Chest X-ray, PA view. Patient: 60 years old, sex M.
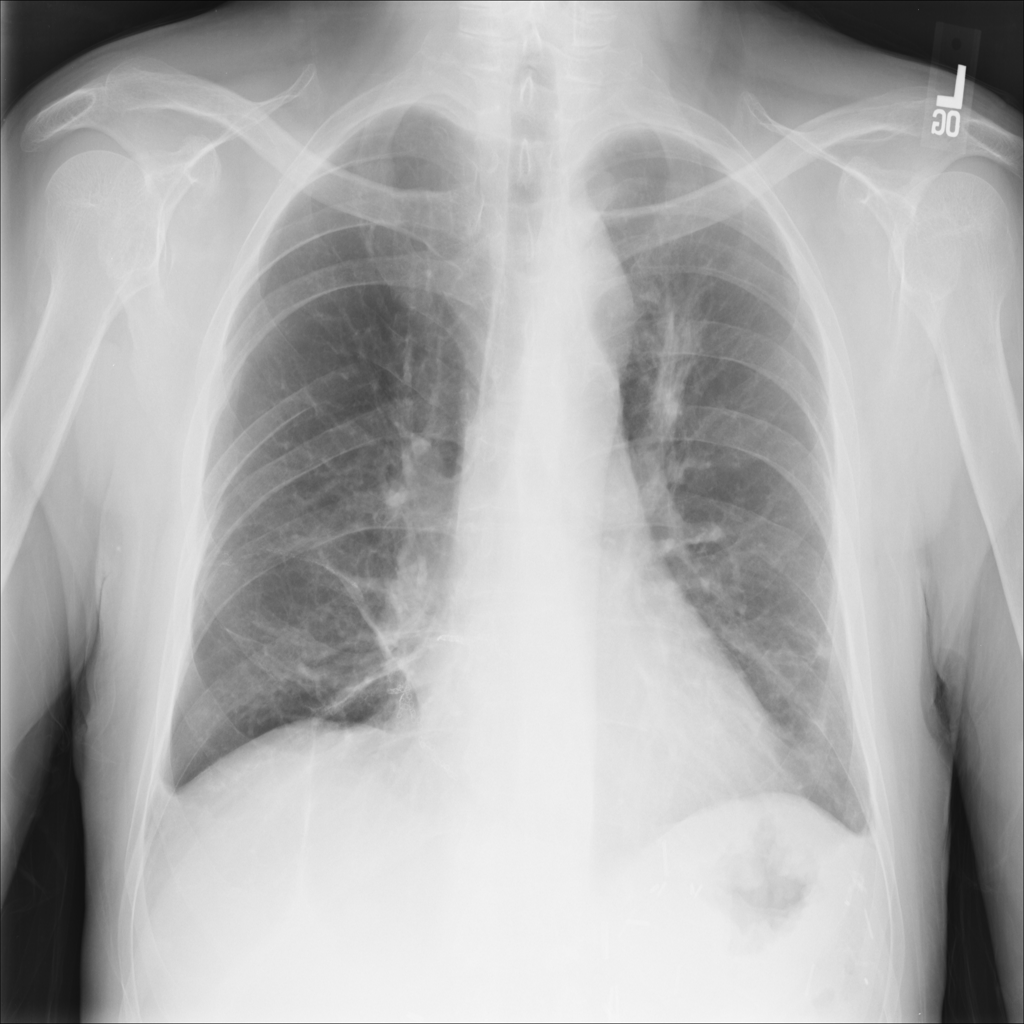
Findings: Infiltration, Mass